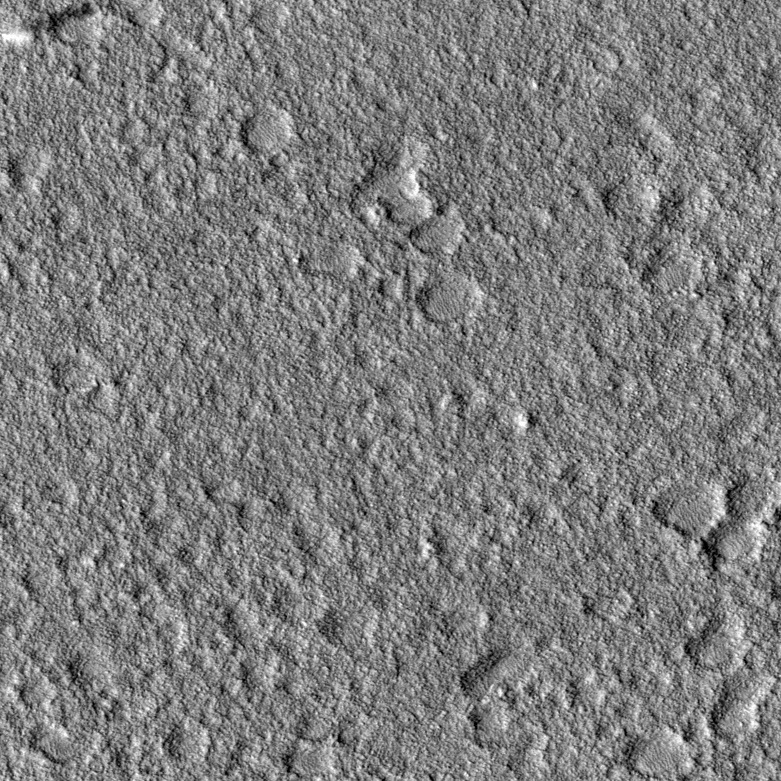
Label: dustdevil